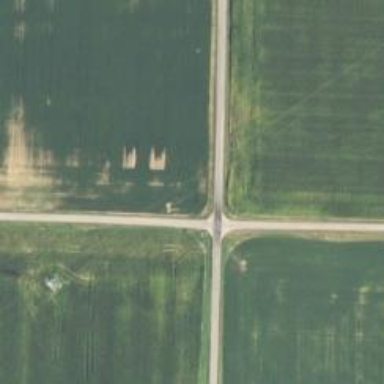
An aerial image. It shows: Unclassified road.